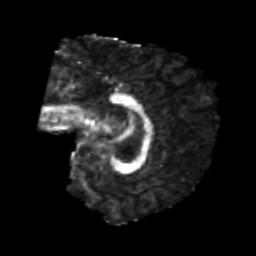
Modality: FA
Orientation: sagittal
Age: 20
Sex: male
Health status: healthy
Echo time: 0.074 s